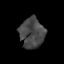
Tissue: skin
Cell type: Epithelial cells
Senescence score: 0.2572
Nuclear area (px): 732
Mean DAPI intensity: 71.277